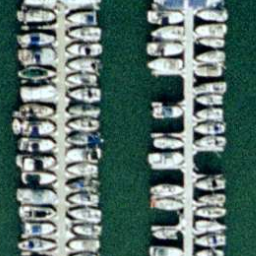
Label: harbor